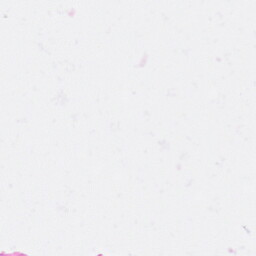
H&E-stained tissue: Heart